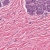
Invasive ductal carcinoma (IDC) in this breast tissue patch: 0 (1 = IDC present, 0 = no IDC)